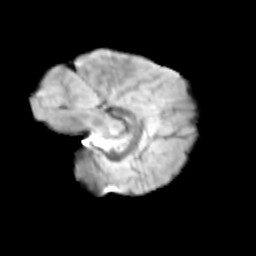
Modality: T2w
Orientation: sagittal
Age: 13
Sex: male
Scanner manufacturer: siemens
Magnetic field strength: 3 T
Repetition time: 3.8 s
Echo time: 0.07 s